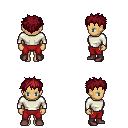
a pixel art fantasy rpg character, female body template, human, tanned skin, white long-sleeve shirt, red pants, brunette bedhead hairstyle, maroon shoes, four views (front, back, left, right), 2x2 character sprite sheet, small pixel art, hard edges, no anti-aliasing